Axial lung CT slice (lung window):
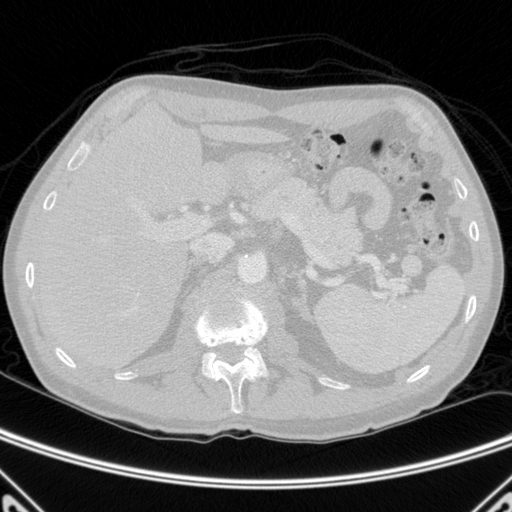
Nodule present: no